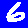
Digit: 6